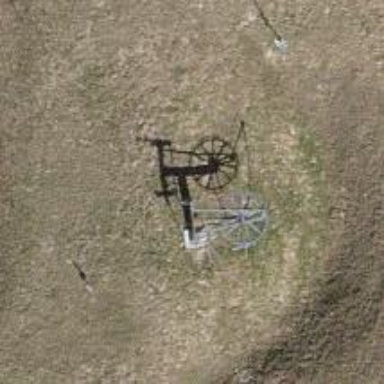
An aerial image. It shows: Pylon used for aerialway.